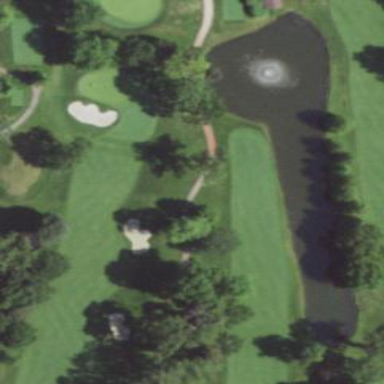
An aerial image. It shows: Water hazard in golf course. The hazard is natural water feature.